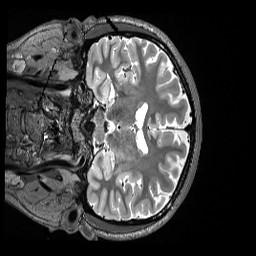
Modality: T2w
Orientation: coronal
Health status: healthy
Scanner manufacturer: siemens
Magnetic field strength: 3 T
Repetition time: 3.2 s
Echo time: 0.563 s